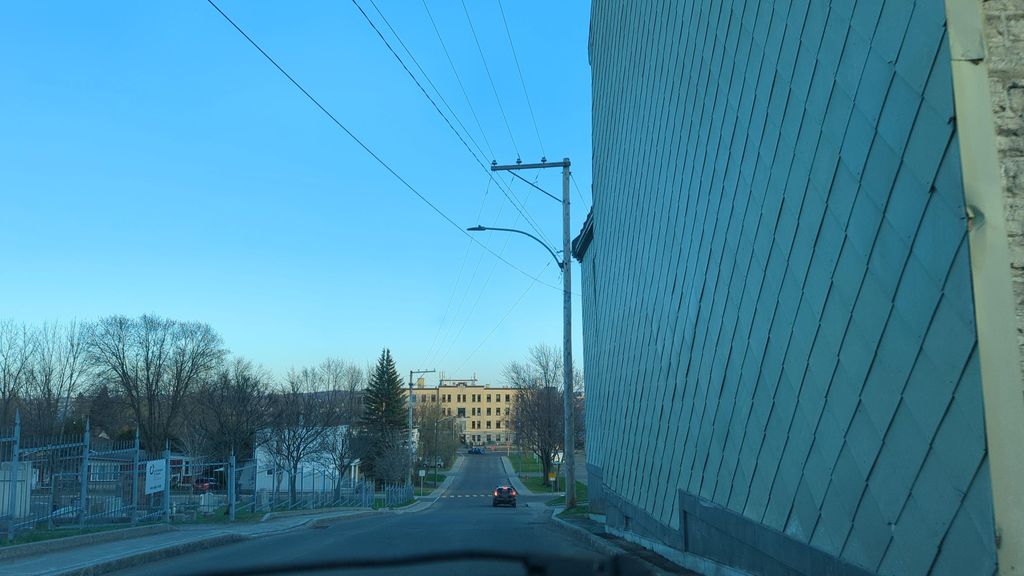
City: quebec_city